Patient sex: M
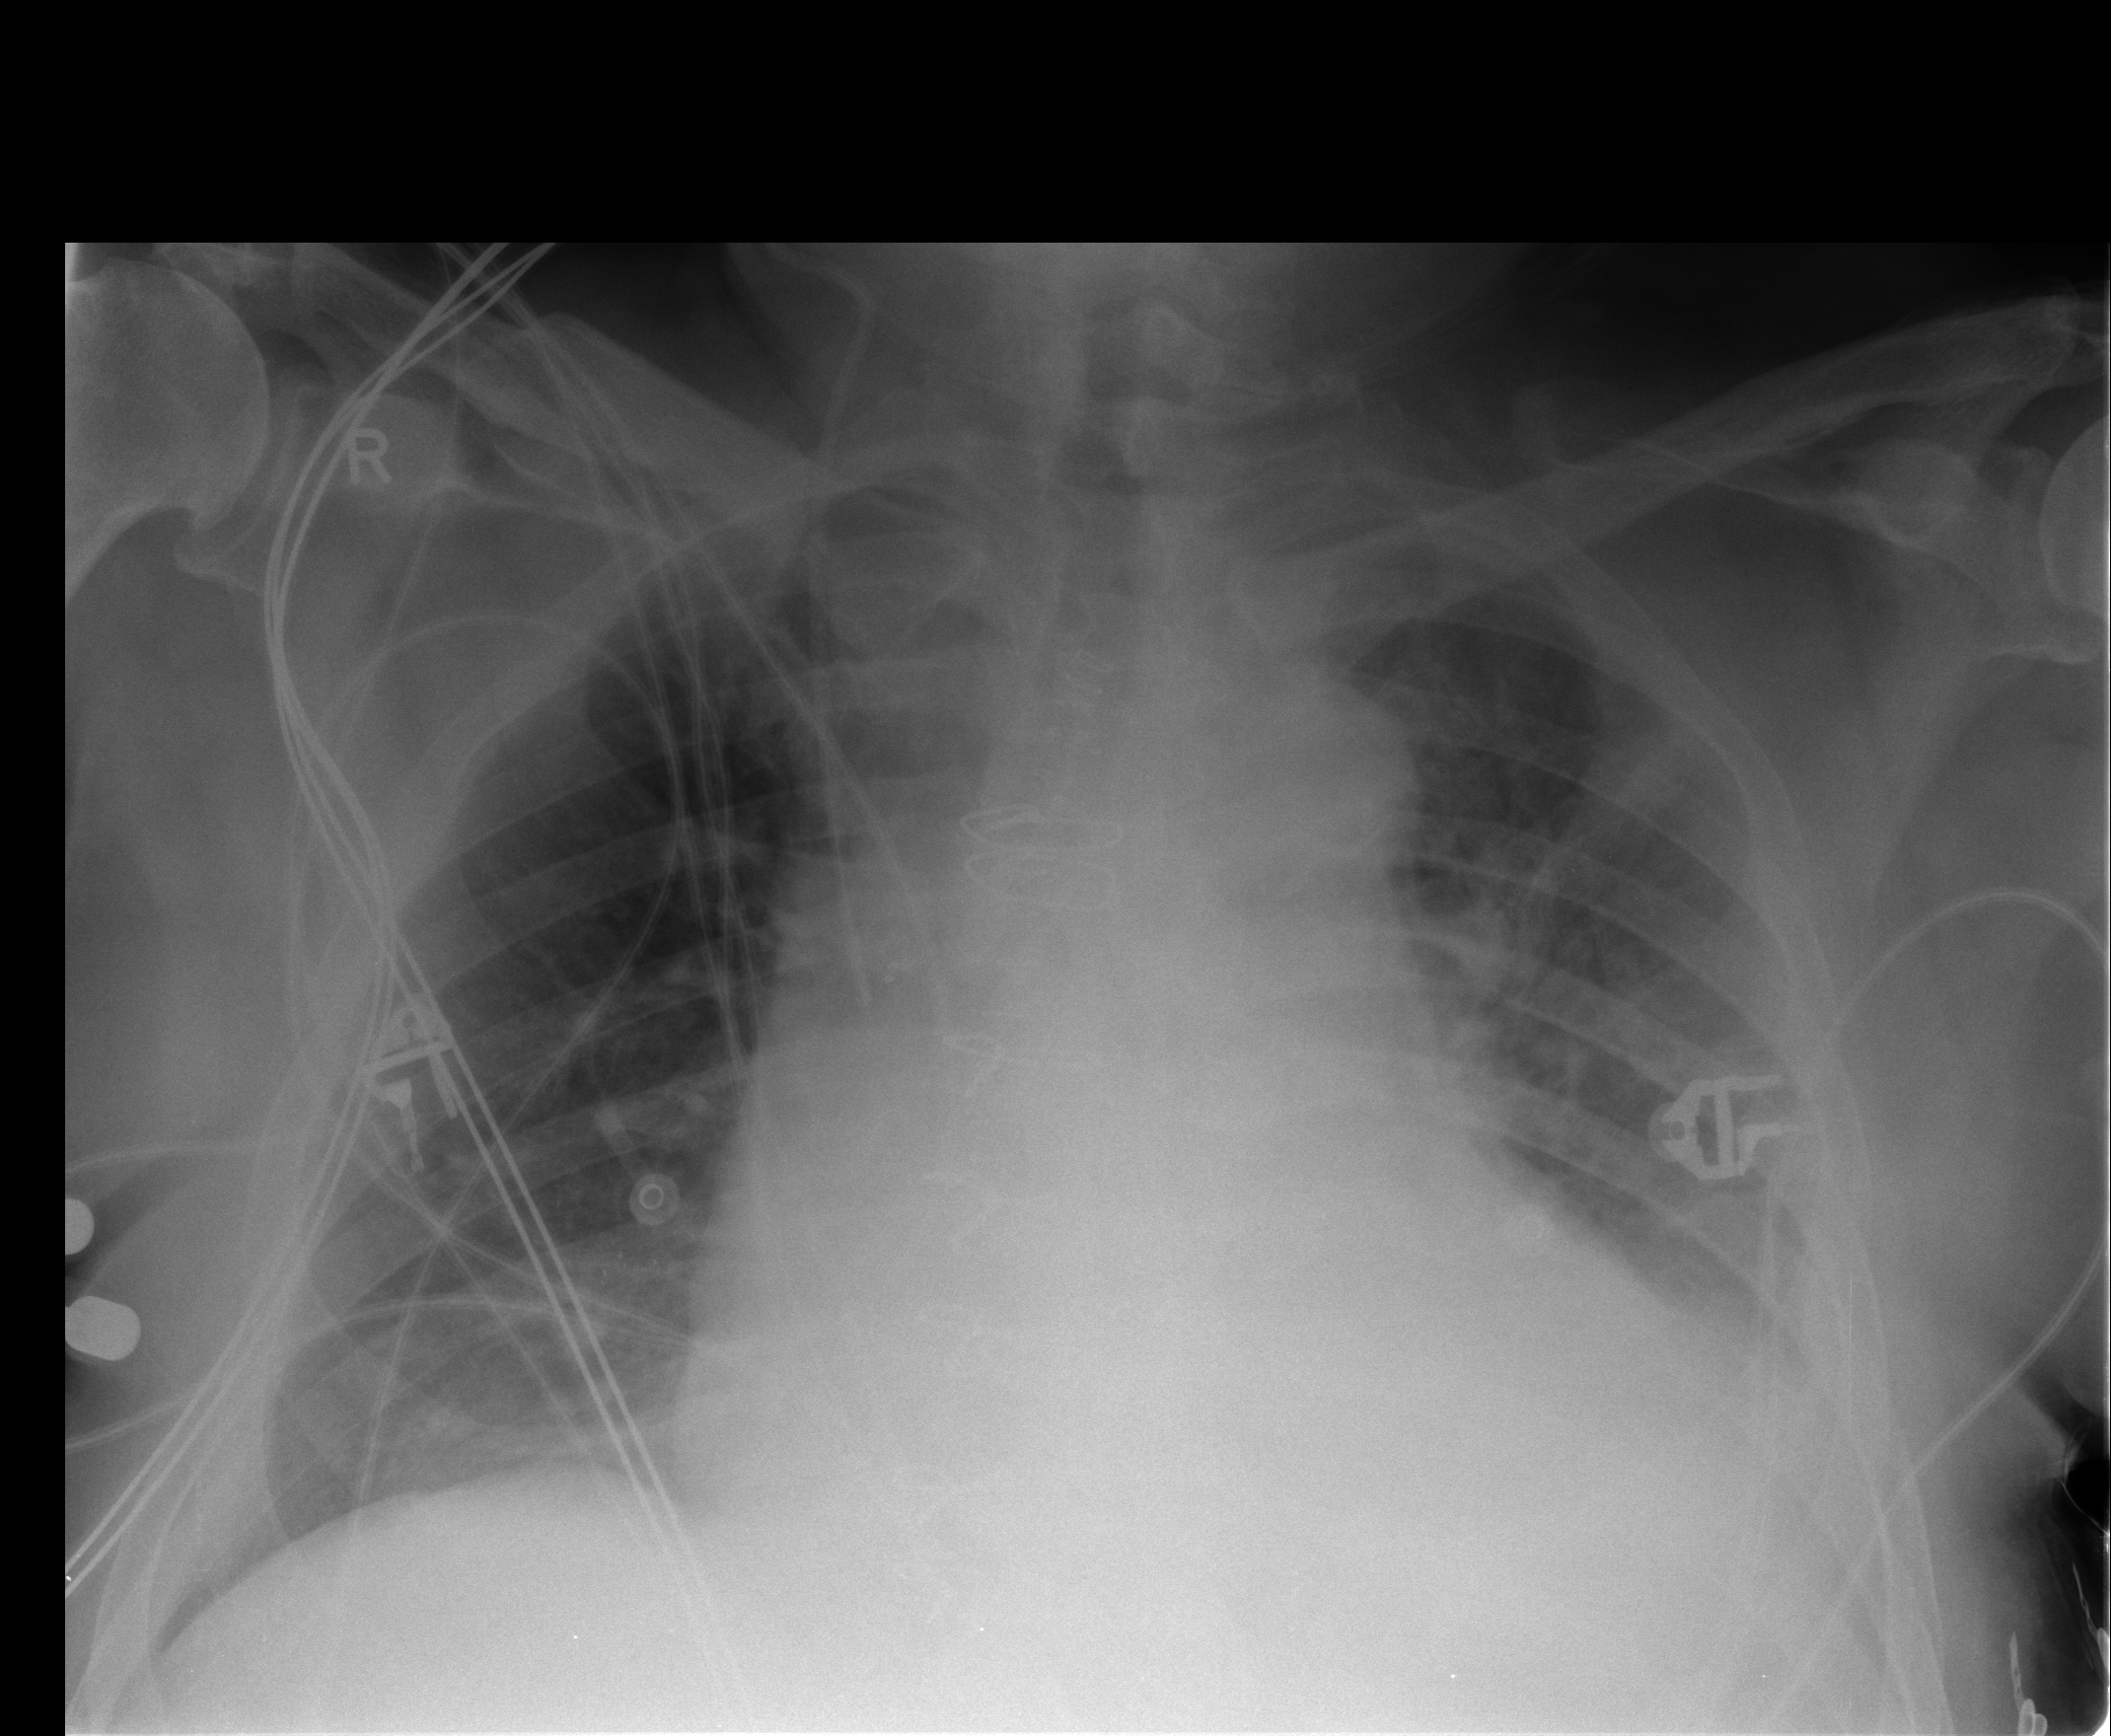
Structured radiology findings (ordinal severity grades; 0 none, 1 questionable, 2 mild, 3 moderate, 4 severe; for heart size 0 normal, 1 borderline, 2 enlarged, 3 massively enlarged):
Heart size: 2
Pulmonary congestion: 0
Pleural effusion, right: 0
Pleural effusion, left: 2
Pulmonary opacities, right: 0
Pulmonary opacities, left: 0
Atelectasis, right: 0
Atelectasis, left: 0